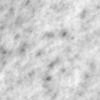
Label: no_change